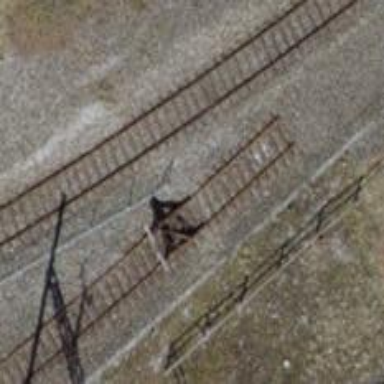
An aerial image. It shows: Railway buffer stop.